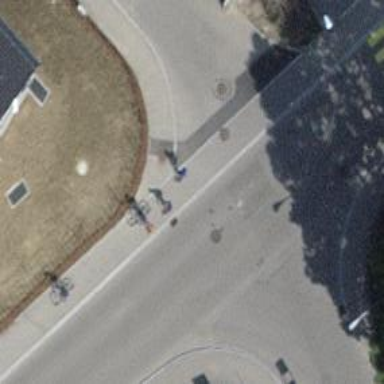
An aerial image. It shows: Sidewalk.